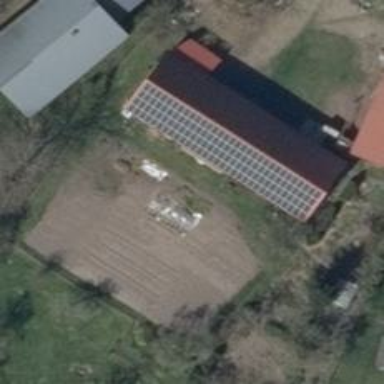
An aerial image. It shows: Solar photovoltaic panel generating electricity through small installation.